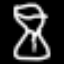
Label: hourglass